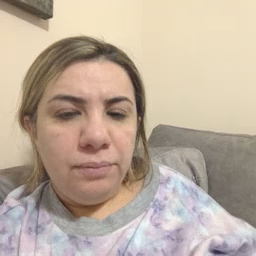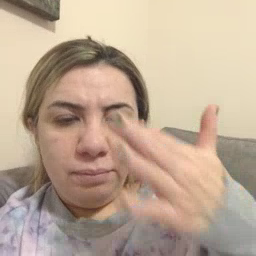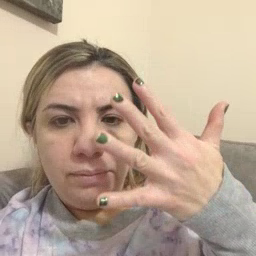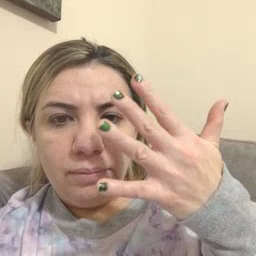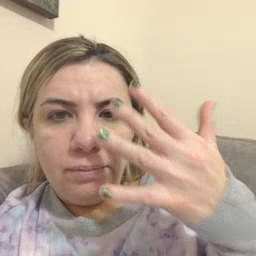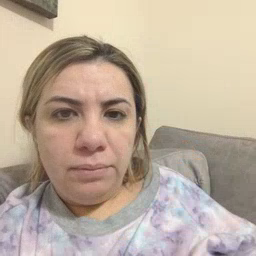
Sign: finger